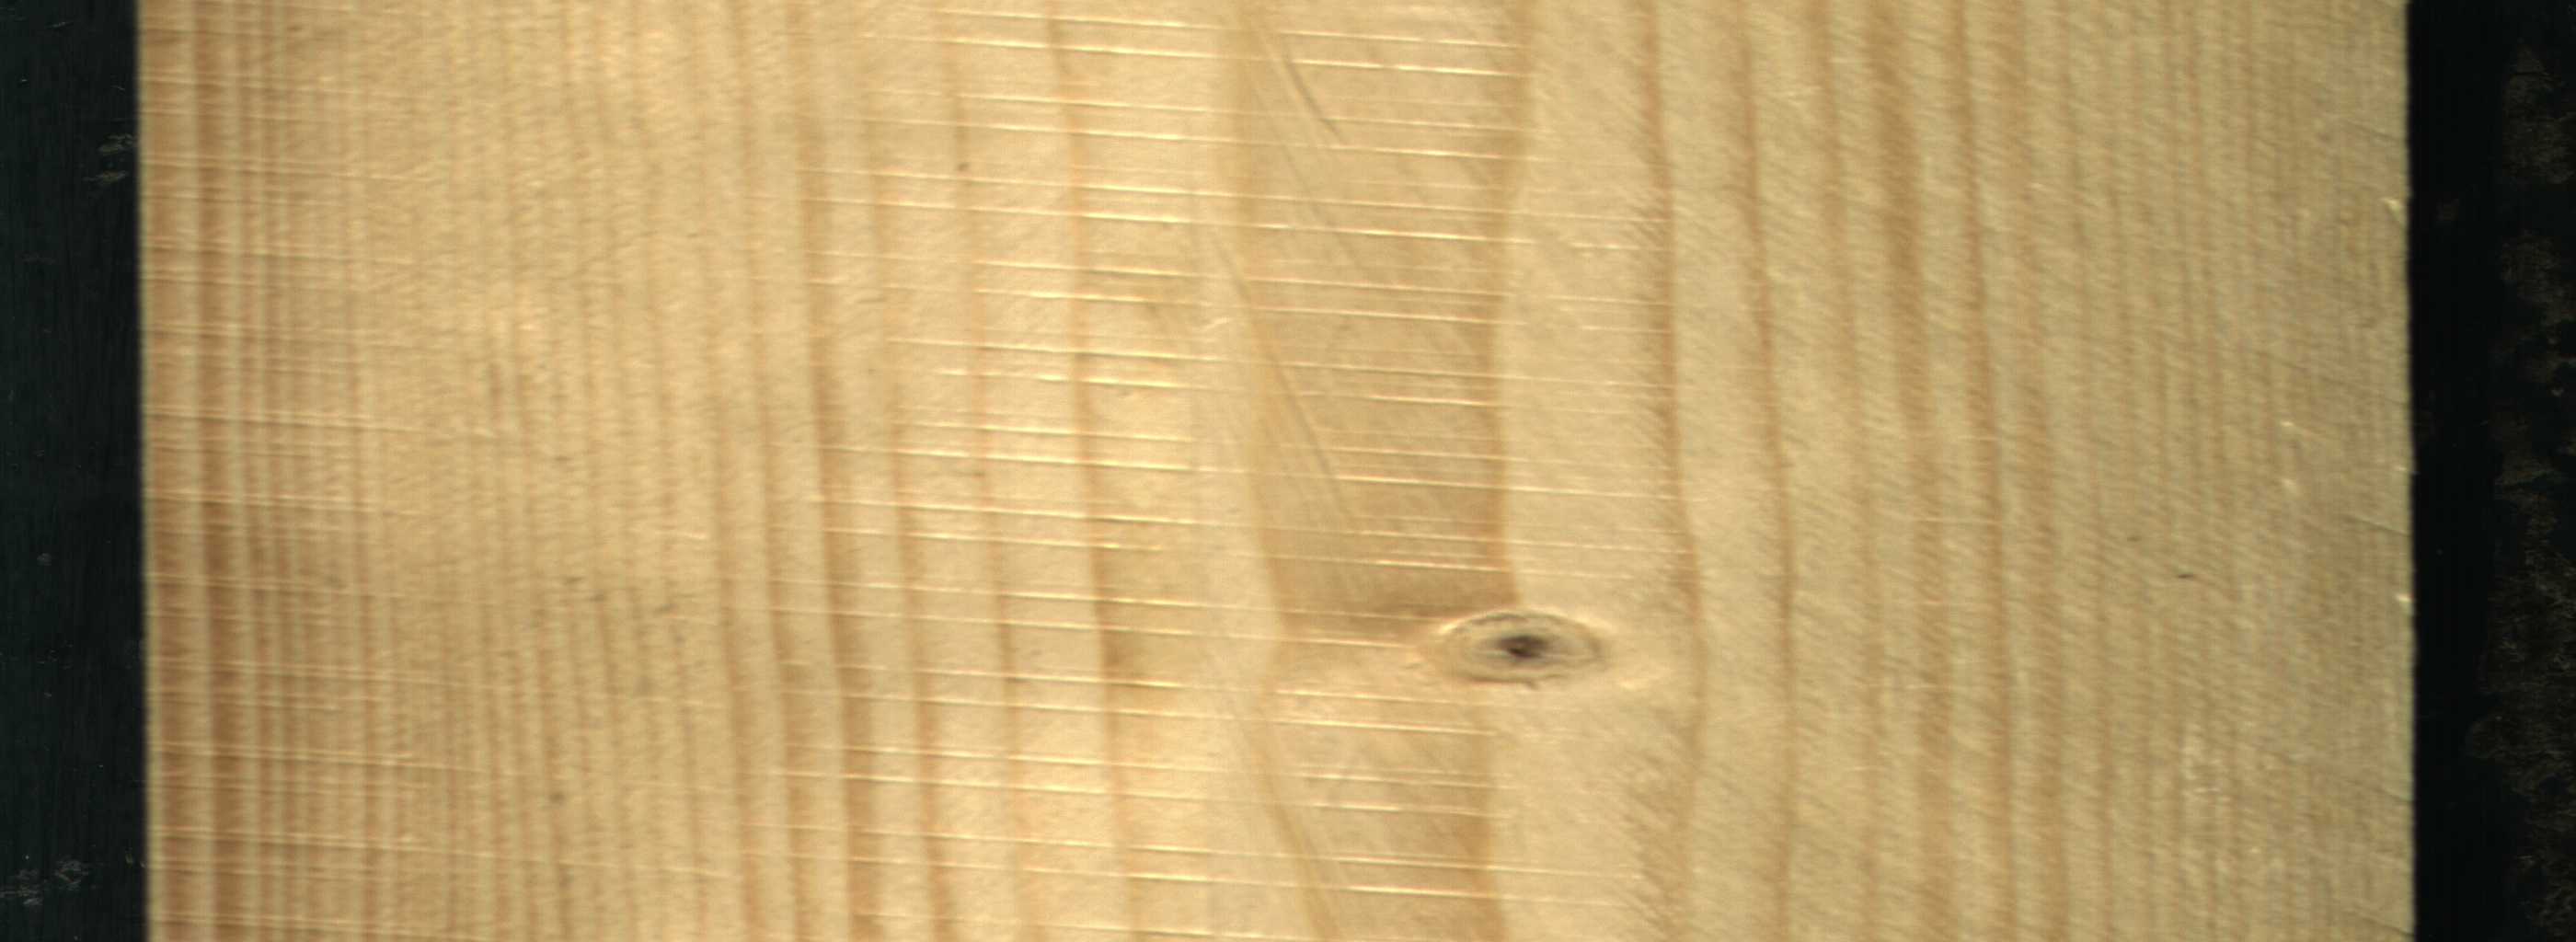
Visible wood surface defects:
Live_Knot